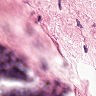
Metastatic tissue present: no